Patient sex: F
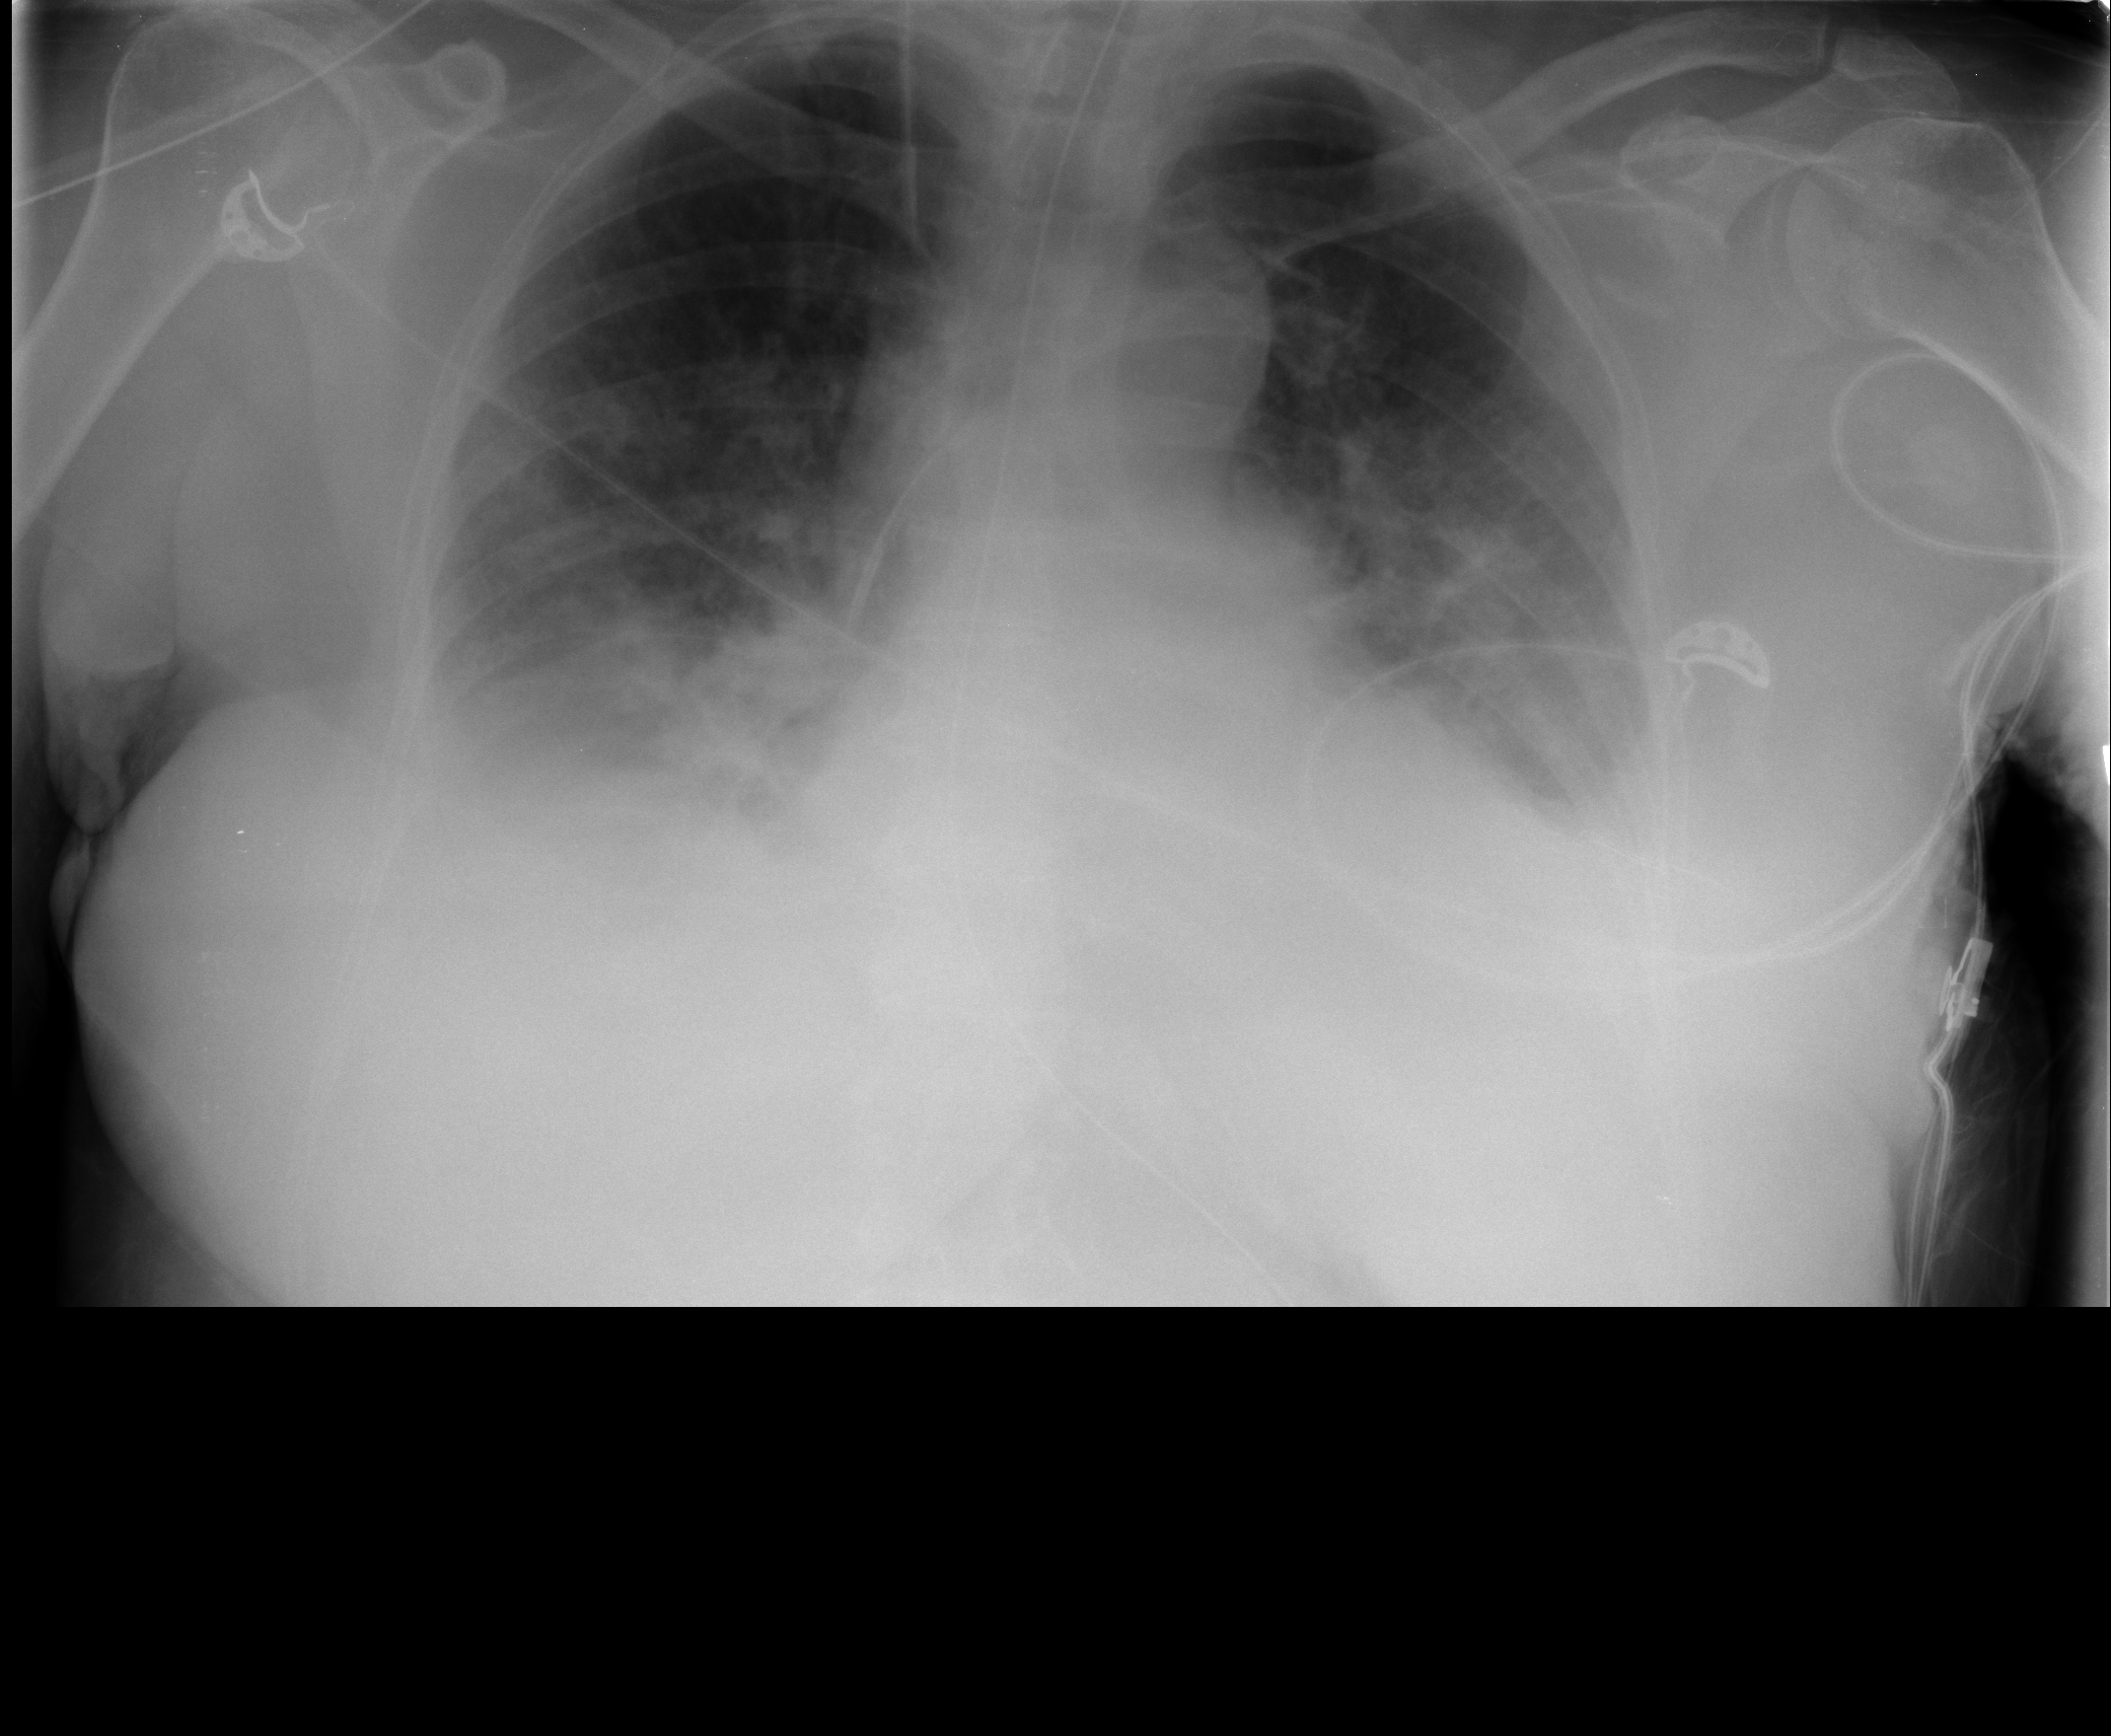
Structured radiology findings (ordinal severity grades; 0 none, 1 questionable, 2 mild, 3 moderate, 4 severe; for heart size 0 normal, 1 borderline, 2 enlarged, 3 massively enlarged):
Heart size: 2
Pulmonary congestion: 2
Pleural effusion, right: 2
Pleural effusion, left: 2
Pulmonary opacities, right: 2
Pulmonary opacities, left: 1
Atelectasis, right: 2
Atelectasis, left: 2